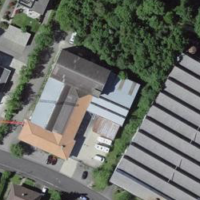
EUNIS habitat code: 54
Species observed at this site:
Hedera helix